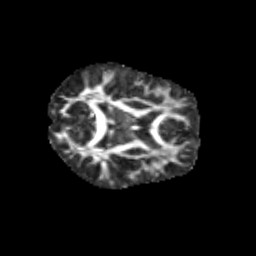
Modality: FA
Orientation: axial
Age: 11
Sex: male
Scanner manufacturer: siemens
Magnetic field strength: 3 T
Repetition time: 3.8 s
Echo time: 0.07 s